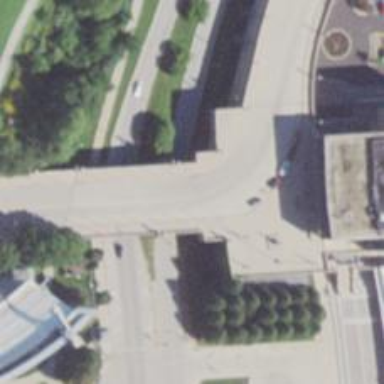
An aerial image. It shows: Tertiary road with separate cantilever bridge and sidewalk.